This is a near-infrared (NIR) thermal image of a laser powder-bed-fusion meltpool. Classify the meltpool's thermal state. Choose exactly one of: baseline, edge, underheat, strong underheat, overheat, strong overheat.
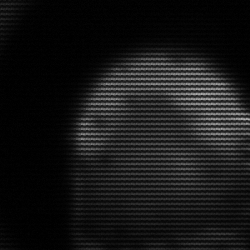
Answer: edge